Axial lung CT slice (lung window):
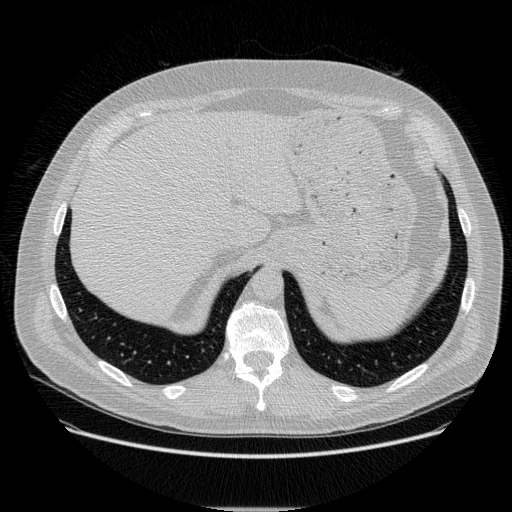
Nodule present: no